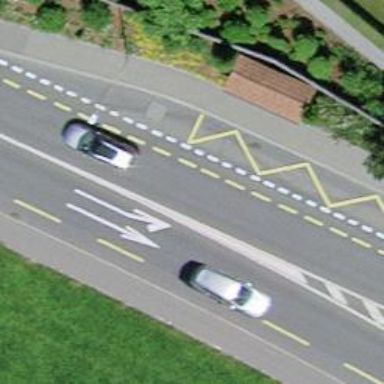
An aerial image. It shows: Bus stop with stop position for public transport.